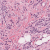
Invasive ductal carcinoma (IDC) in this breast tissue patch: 1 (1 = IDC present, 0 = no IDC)